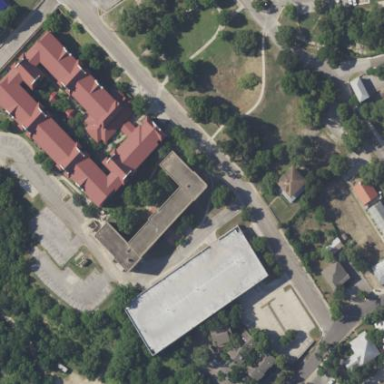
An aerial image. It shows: Dormitory building.